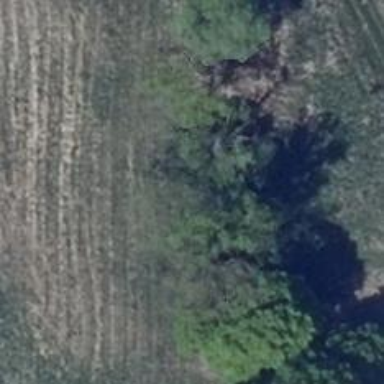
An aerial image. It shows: Row of trees in natural setting.